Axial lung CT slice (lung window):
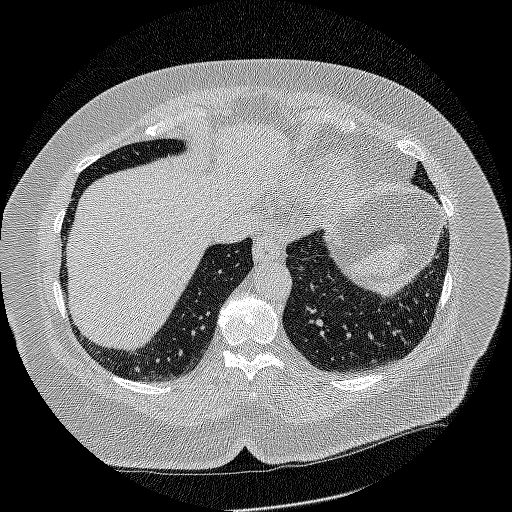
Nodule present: no